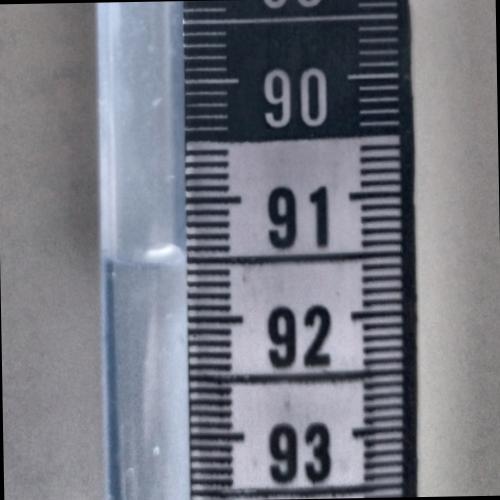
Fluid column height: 91.5 cm